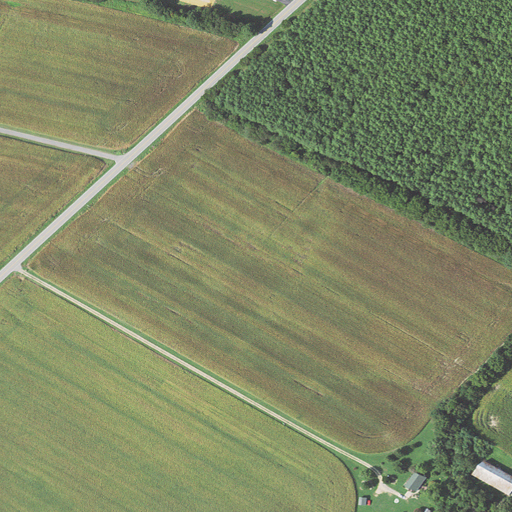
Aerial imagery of cape in Maryland named Tick Neck containing cultivated crops, evergreen forest, open development, low intensity development, and medium intensity development